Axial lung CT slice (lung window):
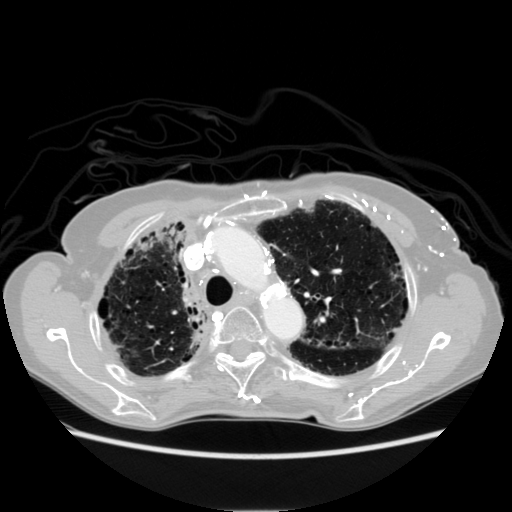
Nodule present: no